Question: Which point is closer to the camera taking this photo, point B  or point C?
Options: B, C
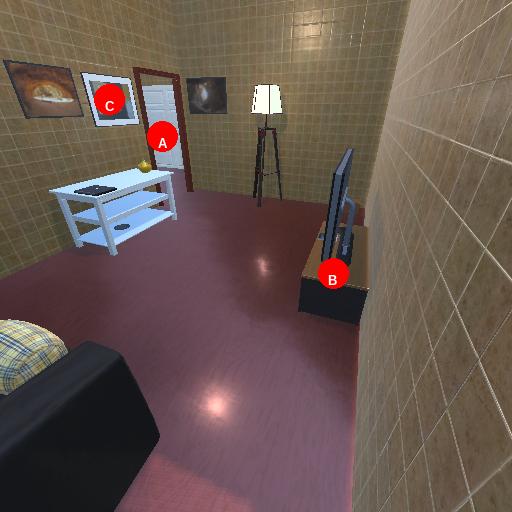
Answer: B